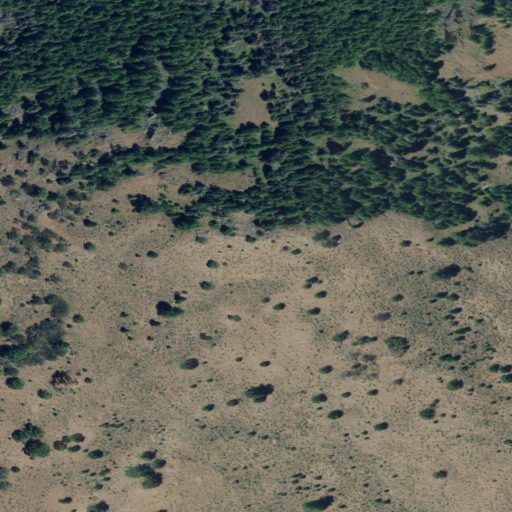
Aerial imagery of mountain in Oregon named Capps Mountain containing shrub and evergreen forest